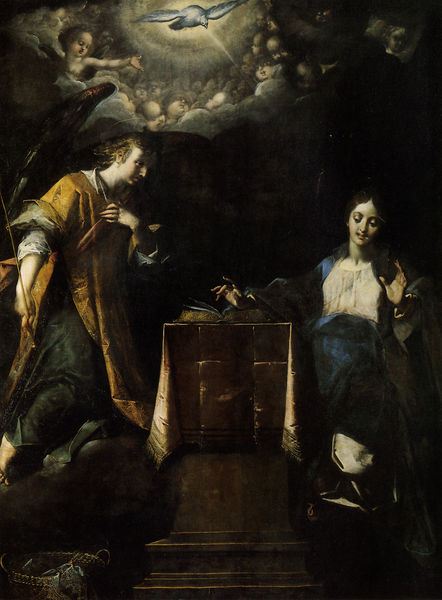
Titel: Die Verkündigung
Künstler: Hans von Aachen
Standort: Prag
Institution: Nationalgalerie
Schlagwörter: blau, dunkel, flügel, gemälde, gott, hand, himmel, mann, schatten, vogel, weiß, wolken, gelb, grün, ocker, braun, frau, haar, hell, hintergrund, köpfe, licht, schwarz, tisch, blick, tier, tiere, tuch, wolke, beige, barock, bibel, bluse, falten, inkarnat, johannes, mensch, sockel, taube, tischtuch, öl, sonne, fransen, gewand, gold, mantel, decke, gewänder, saum, mittelscheitel, rechts, scheitel, kinder, engel, putte, putto, lächeln, bogen, türen, stab, religious, falte, woman, lesen, korb, stufen, lichteinfall, podest, außen, mond, lichtstrahl, alter, buch, motiv, religion, links, strahlen, zweig, schweben, jungfrau, strahl, koteletten, scherpe, gebet, altar, pult, gestus, seiten, erschreckt, nimbus, hel, jesus, christlich, angels, clouds, man, knieend, erscheinung, heilige, golden, verehrung, hoffnung, erleuchtung, gülden, heilig, putten, eimer, maria, aufgeschlagen, erzengel, putti, el greco, pfeil, sakral, auferstehung, demut, josef, verkündigung, michael, geburt, geist, gelängt, manieriert, barrock, mensa, blau weiß, hören, dove, heiliger geist, book, gabriel, friedenstaube, engelsköpfe, tora, überraschung, christianity, heilge, engelschar, greco, hl. geist, sokel, himmelsöffnung, blaues gewand, 19 jahrhundert, jebus, königsreich